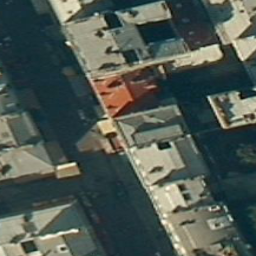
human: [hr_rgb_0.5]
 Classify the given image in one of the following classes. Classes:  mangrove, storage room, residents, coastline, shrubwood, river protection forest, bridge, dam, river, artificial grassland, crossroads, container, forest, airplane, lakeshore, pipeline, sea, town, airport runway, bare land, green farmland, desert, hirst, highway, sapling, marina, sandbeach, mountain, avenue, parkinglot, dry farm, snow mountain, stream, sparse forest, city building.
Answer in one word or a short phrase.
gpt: city building